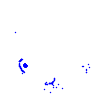
Particle: electron